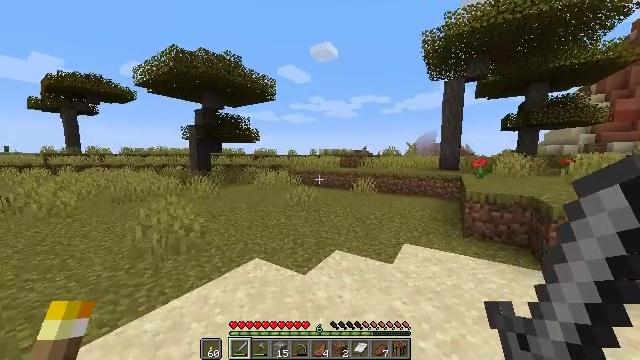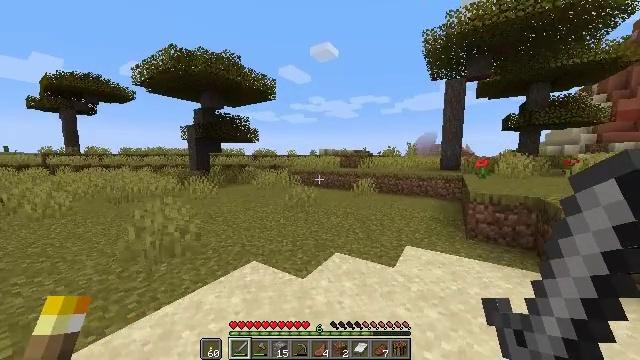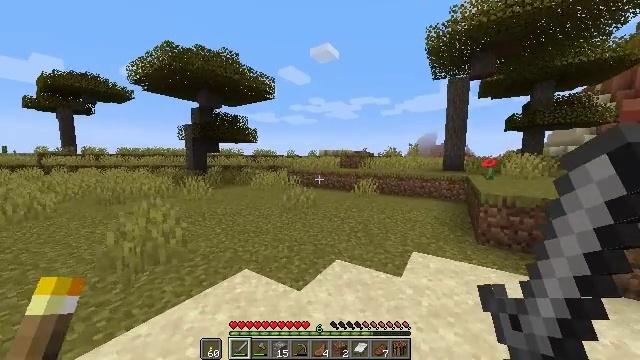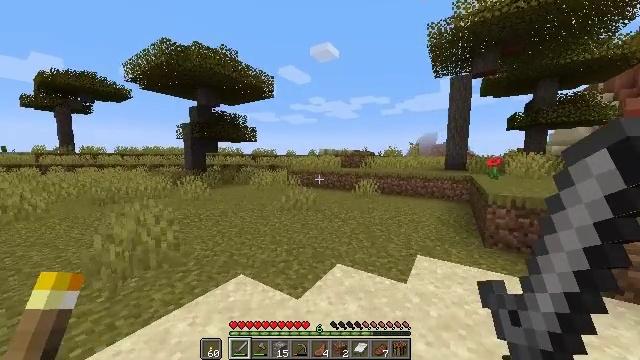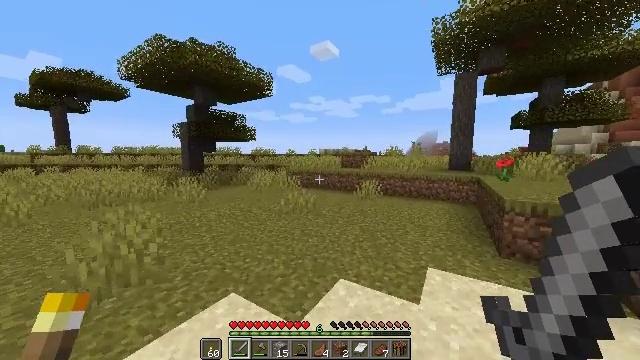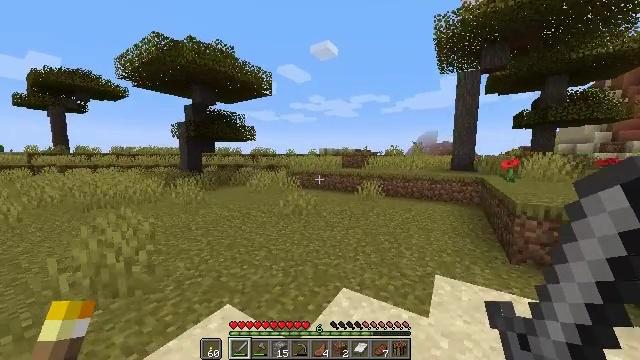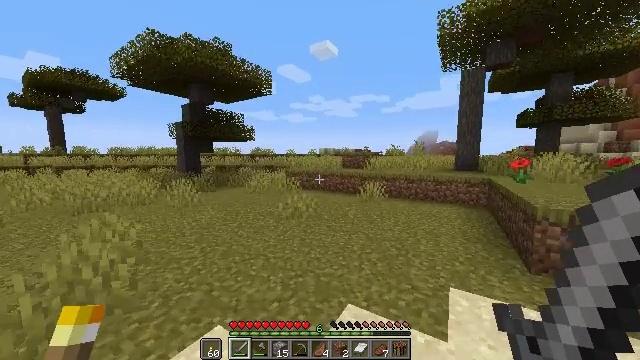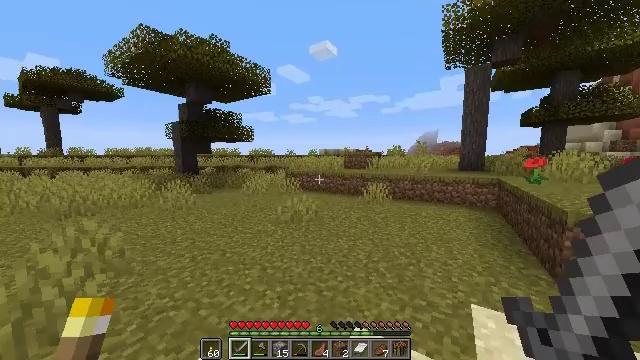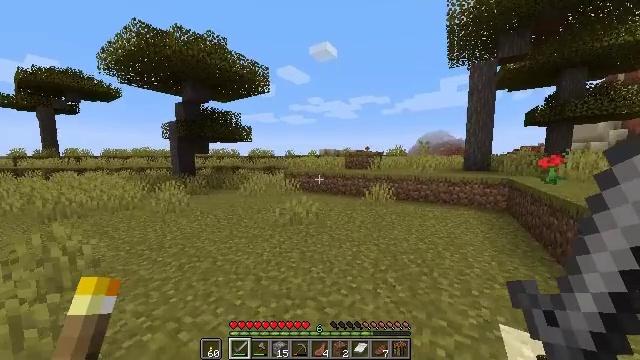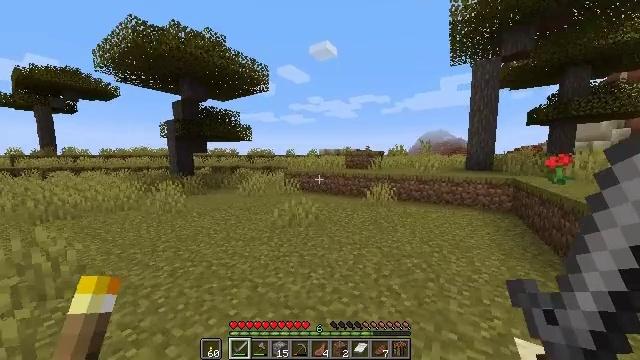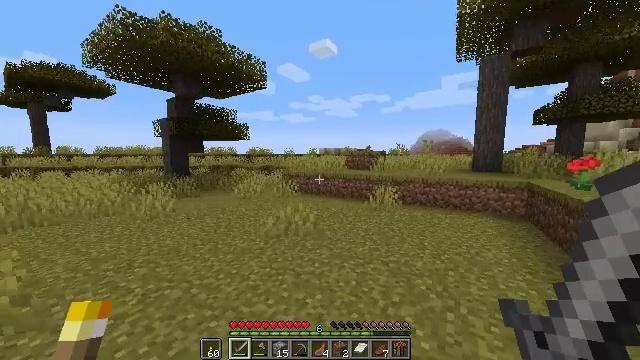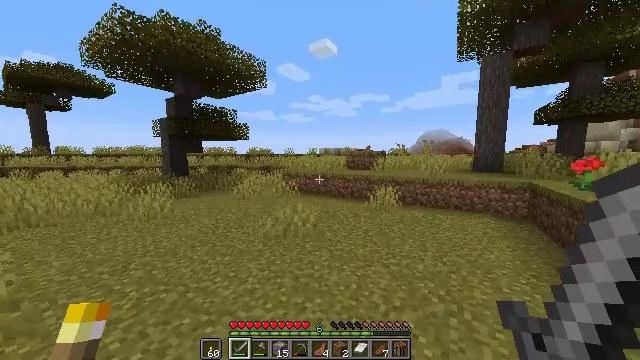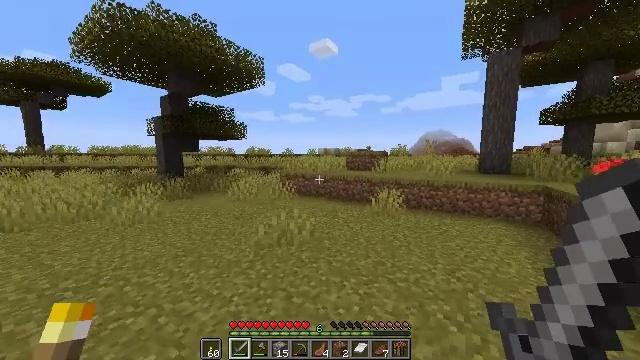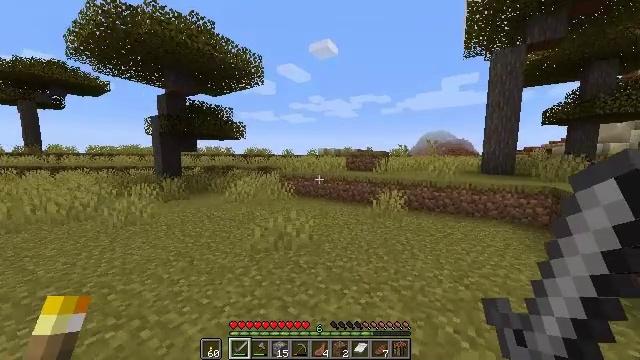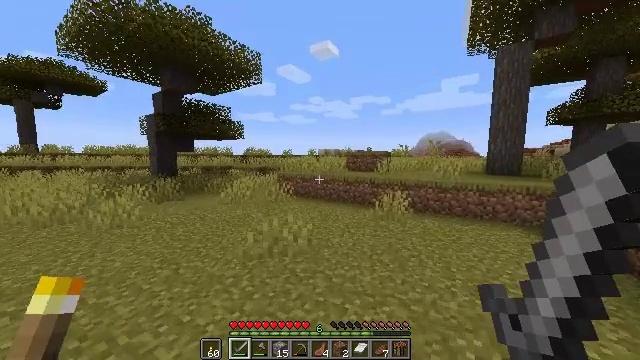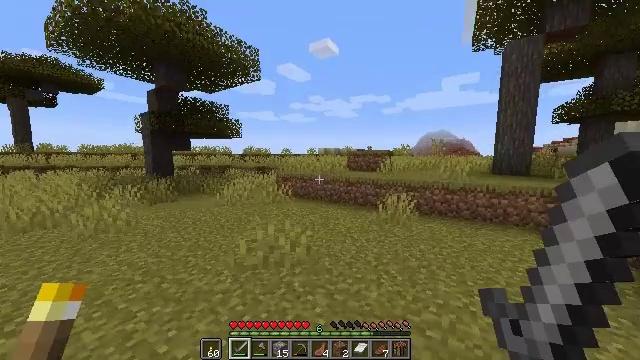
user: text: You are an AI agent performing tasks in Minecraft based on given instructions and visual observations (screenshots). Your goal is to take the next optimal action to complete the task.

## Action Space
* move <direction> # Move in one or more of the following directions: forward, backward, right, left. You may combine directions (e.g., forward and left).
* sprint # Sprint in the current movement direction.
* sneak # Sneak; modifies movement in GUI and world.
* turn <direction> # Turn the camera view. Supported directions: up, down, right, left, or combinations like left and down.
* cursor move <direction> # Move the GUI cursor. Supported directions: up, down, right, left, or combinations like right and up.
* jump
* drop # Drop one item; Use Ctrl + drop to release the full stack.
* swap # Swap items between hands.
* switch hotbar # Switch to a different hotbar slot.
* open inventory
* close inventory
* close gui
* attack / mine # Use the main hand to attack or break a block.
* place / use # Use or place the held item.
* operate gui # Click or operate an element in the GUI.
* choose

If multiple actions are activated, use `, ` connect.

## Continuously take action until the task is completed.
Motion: motion action
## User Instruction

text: Cut down the sugar cane stalks.
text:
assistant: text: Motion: move forward, sprint
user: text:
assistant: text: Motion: move forward, sprint
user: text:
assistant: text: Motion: move forward, sprint
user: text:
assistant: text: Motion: move forward, sprint
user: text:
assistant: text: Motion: move forward, sprint
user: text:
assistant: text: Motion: move forward, sprint
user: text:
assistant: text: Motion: move forward, sprint
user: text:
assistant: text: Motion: move forward, sprint
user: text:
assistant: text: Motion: move forward, sprint
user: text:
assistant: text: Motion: move forward, sprint
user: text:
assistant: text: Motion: move forward, sprint
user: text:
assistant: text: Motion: move forward, sprint
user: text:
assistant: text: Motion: move forward, sprint
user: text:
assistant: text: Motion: move forward, sprint
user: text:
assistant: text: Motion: move forward, sprint
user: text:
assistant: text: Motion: move forward, sprint
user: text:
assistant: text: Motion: move forward, sprint
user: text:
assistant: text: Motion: move forward, sprint
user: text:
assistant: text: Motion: move forward, sprint
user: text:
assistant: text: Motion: move forward, sprint
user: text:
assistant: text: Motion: move forward, sprint
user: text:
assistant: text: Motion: move forward, sprint
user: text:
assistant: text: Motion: move forward, sprint
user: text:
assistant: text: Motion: move forward, sprint
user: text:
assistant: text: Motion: move forward, sprint
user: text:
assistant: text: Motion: move forward, sprint
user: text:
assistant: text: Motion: move forward, sprint
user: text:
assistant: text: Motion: move forward, sprint
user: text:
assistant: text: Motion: move forward, sprint
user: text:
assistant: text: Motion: move forward, sprint